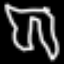
Label: pants